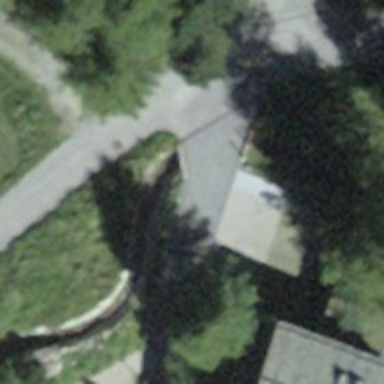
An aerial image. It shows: Culvert tunnel.